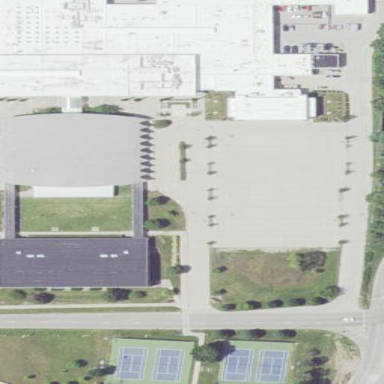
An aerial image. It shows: Parking area.